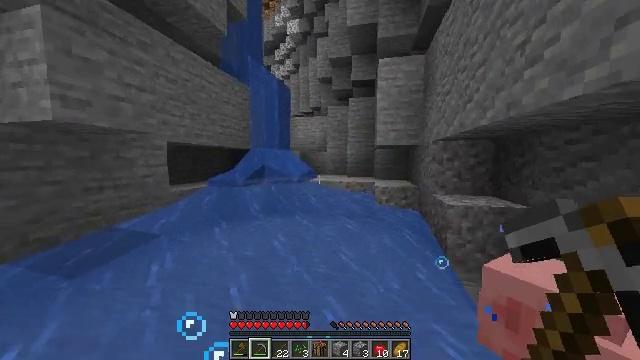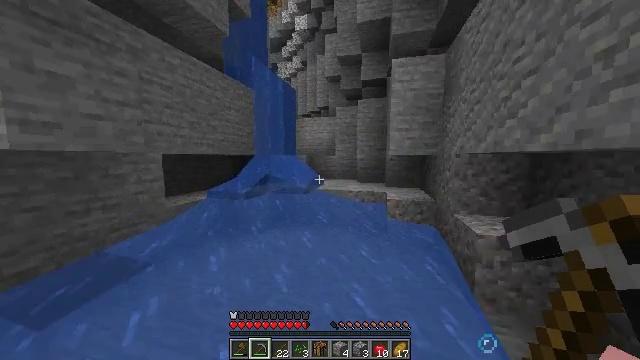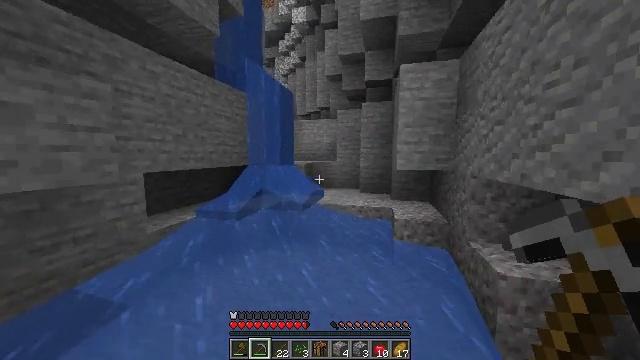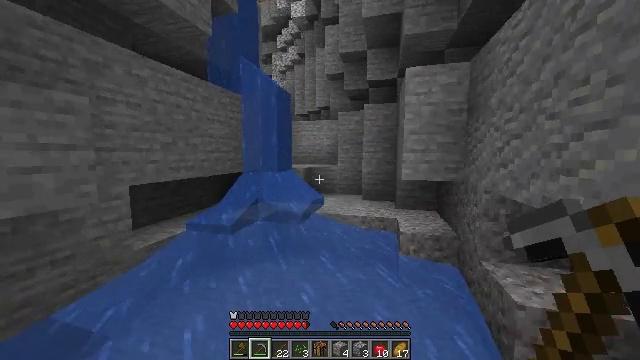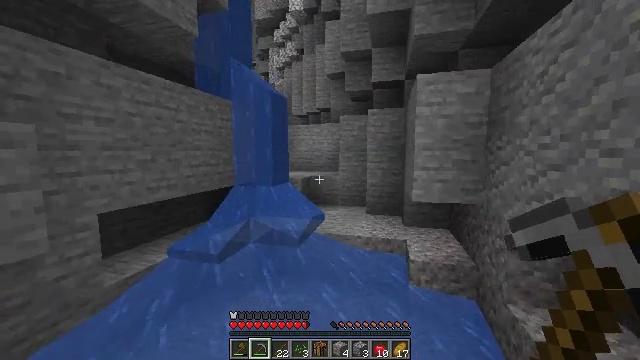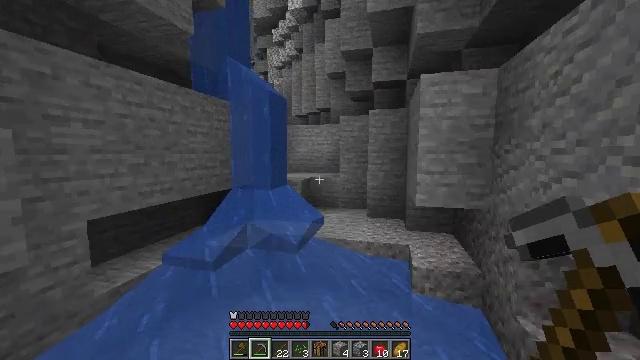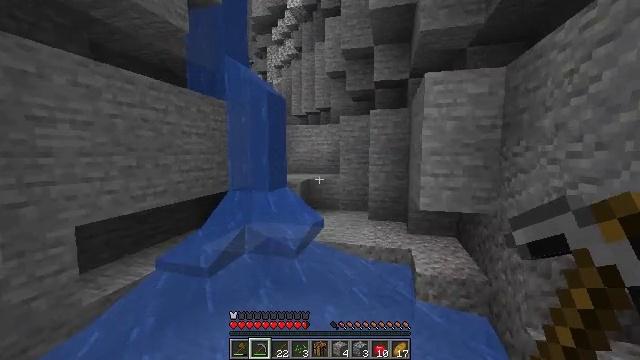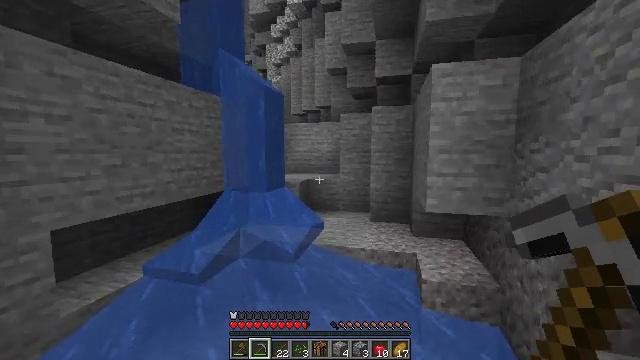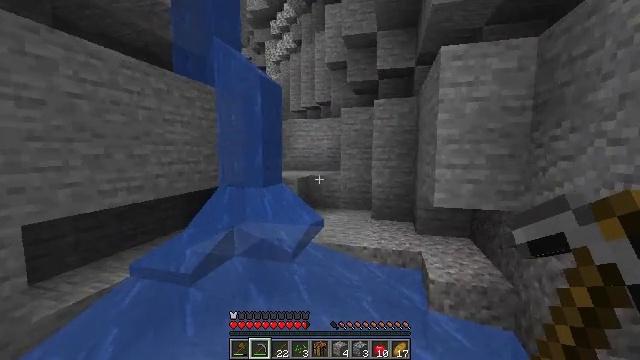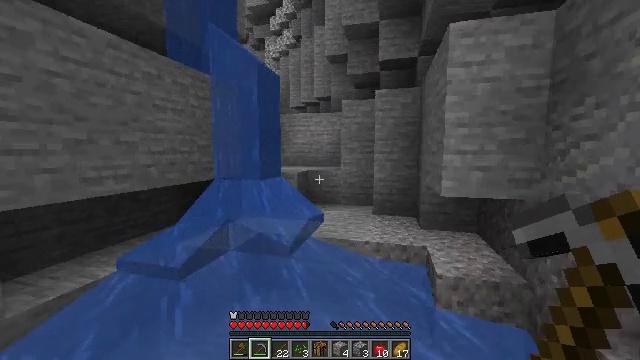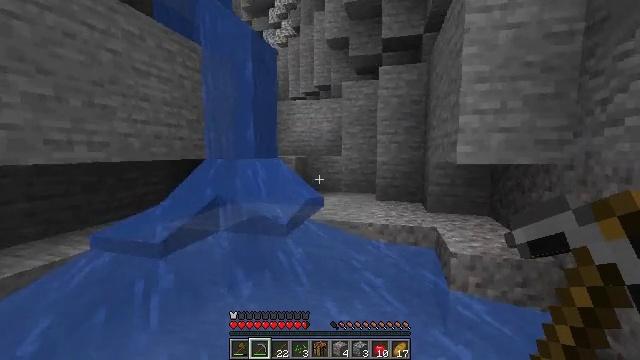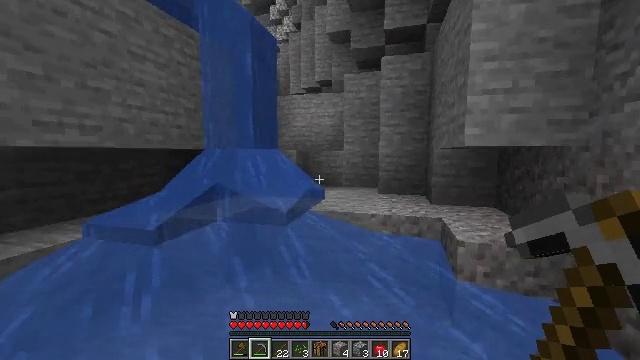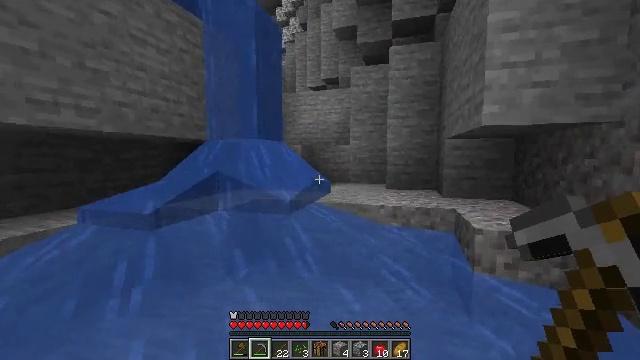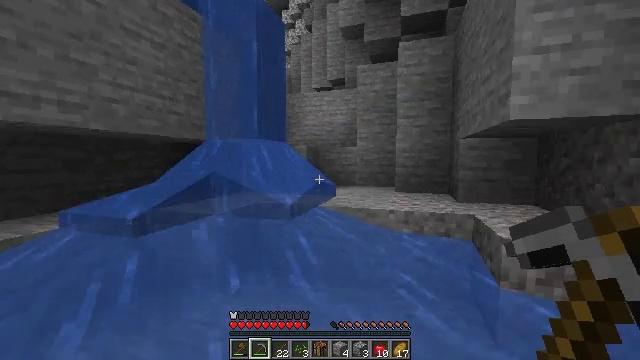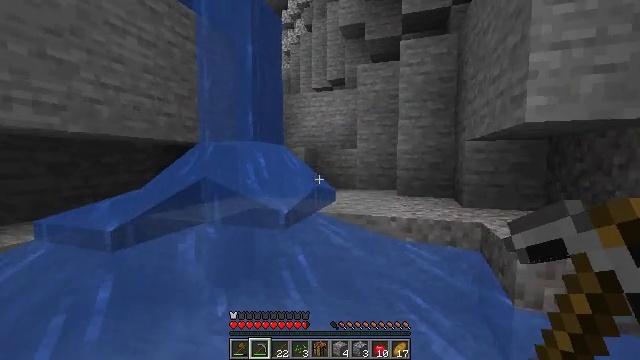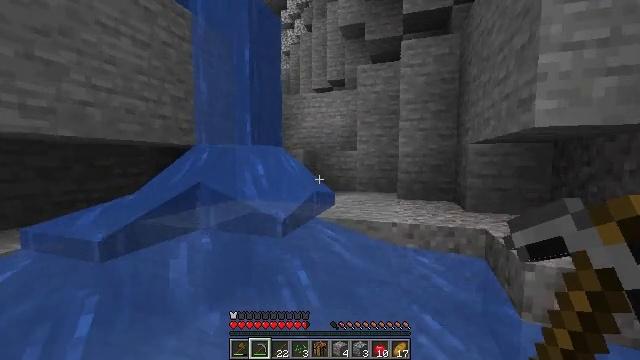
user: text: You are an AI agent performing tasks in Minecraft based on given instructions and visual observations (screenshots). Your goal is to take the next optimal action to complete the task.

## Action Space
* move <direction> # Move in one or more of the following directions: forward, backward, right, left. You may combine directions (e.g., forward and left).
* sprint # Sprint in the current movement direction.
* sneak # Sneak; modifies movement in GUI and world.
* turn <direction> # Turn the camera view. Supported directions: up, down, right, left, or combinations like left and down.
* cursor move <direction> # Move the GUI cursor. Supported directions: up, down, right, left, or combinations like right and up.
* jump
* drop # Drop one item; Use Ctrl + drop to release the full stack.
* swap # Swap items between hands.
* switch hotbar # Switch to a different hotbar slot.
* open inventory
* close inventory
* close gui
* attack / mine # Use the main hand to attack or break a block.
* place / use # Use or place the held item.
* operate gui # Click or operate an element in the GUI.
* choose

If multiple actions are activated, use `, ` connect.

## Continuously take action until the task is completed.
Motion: motion action
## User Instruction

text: Dig the grass path to transform it.
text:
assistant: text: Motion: move forward, turn left, jump
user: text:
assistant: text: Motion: move forward, jump
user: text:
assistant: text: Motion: move forward, jump
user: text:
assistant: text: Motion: move forward, jump
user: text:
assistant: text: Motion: move forward, jump
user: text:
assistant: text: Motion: move forward, jump
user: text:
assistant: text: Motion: move forward, jump
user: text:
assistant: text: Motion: move forward, jump
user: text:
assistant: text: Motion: move forward, jump
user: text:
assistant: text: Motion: move forward, jump
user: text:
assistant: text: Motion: move forward, jump
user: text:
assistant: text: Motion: move forward, turn left, jump
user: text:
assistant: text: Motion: move forward, turn left, jump
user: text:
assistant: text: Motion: move forward, jump
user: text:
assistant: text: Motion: move forward, jump
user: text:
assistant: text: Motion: move forward, jump
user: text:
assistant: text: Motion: move forward, jump
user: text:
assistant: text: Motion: move forward, jump
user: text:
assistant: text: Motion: move forward, jump
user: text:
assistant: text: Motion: move forward, jump
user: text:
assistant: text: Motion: move forward, jump
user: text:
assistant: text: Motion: move forward, jump
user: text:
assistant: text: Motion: move forward, jump
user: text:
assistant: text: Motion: move forward, jump
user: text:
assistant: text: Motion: move forward, jump
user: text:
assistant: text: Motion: move forward, jump
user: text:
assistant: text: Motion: move forward, jump
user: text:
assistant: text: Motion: move forward, jump
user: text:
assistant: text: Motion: move forward, jump
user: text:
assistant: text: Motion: move forward, turn up, jump